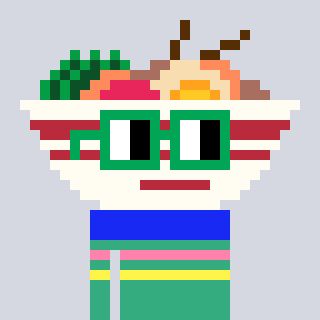
a pixel art character with square green glasses, a noodles-shaped head and a teal-colored body on a cool background